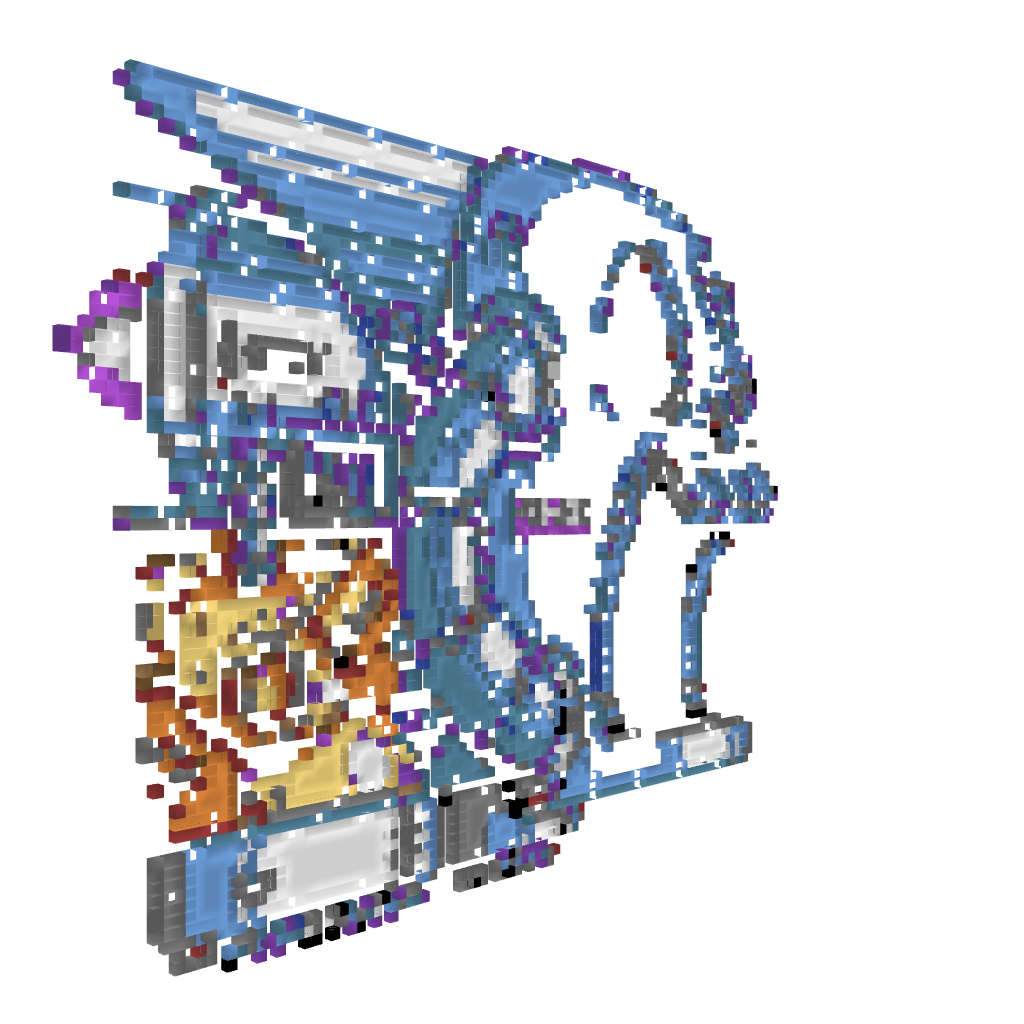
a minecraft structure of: Wily Machine #4 (ErnieCIII) bad low quality